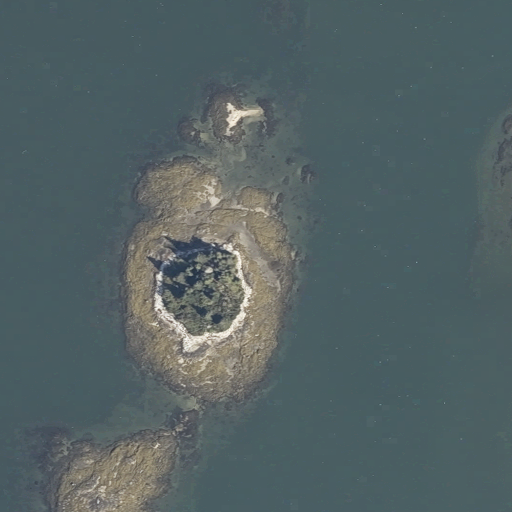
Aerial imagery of bar in Maine named Long Island Ledges containing open water, herbaceous wetlands, and barren land